Field crop: maize
Growth stage: 2
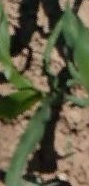
Species: maize